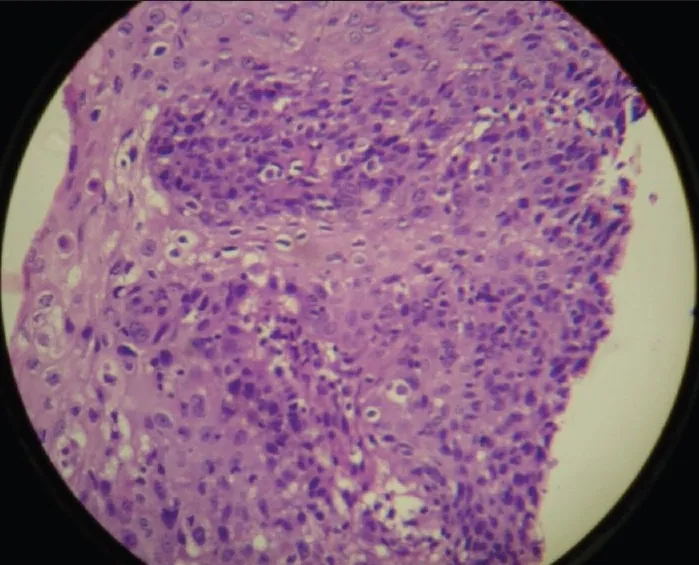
High-power field of the same histopathological slide [Figure 3], showing a more detailed view.
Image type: pathology (h&e)